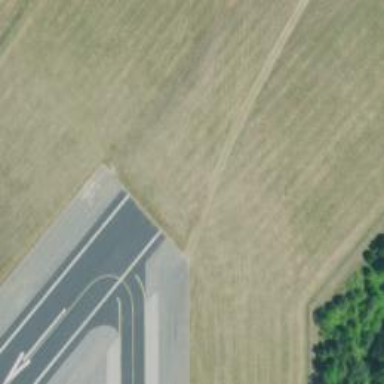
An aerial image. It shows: Asphalt runway at the airport.